Question: I'm attempting to install the oauth2 package from <URL>
This file is (oauth2-1.5.211.tar.gz) .tar.gz format but to add a new library to pydev I need to a .zip or .egg file :

How can I add this file or an alternative oauth2 library to my pydev installation ?
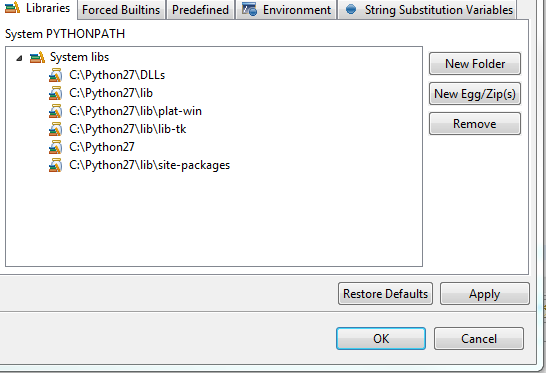
Answer: To get working use following steps :
install easy_installer :
more info here : <URL>
This site should offer a link to <URL> which contains the easy_installer exe
Once installed ensure the Scripts dir is on your System path, for me this is :
C:\Python27\Scripts
Generate the .egg file by running this command dir where oauth2 (where setup.py is located after extracting the downloaded the oauth2 file) is installed :
'''
python setup.py install
'''
This should generate the .egg file in 'dist' folder which you can then add via Eclipse UI.
Note : if using 7zip may need to extract download .ta.gz twice, (once on download file and again on generated extracted file) in order to generate python setup files